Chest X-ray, PA view. Patient: 63 years old, sex F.
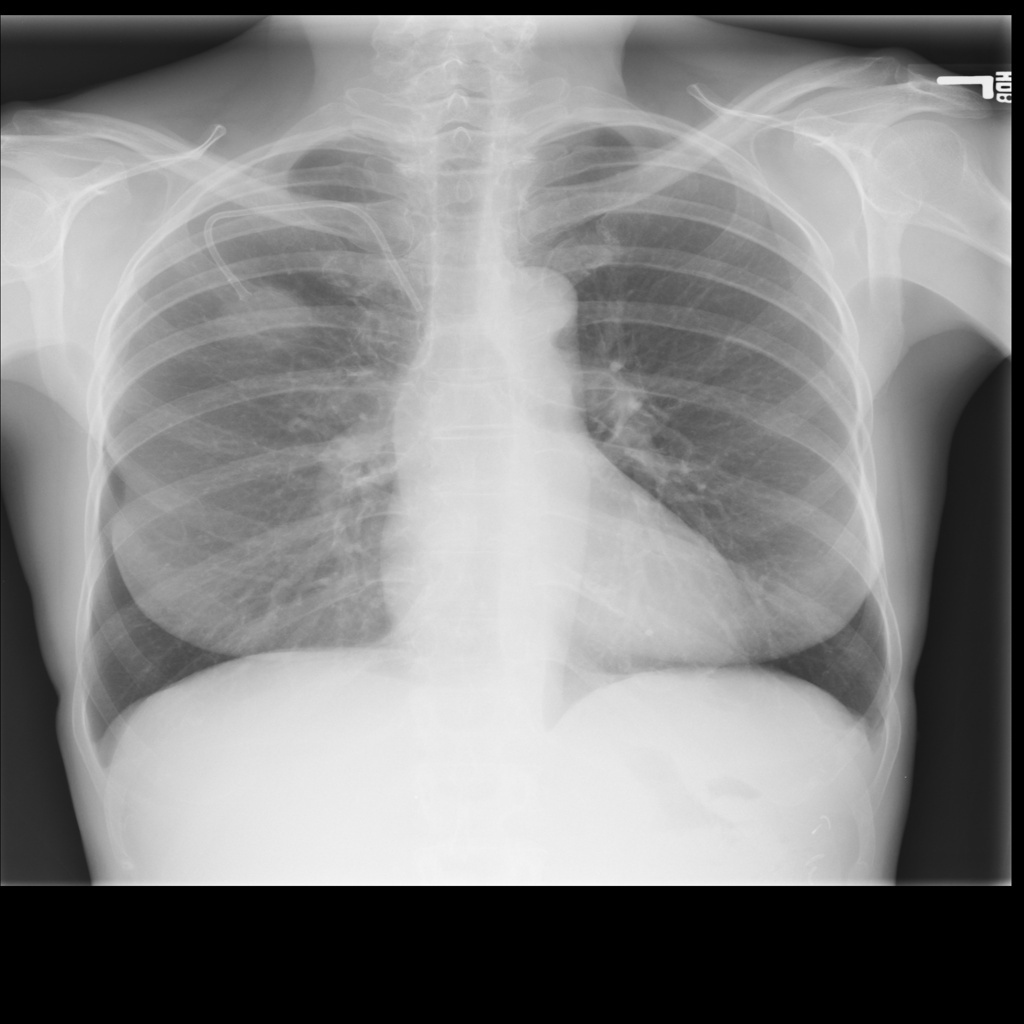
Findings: No Finding